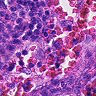
Metastatic tissue present: no